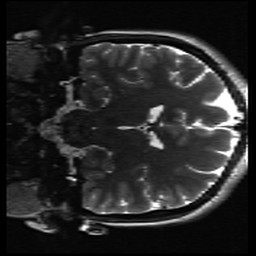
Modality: inplaneT2
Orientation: coronal